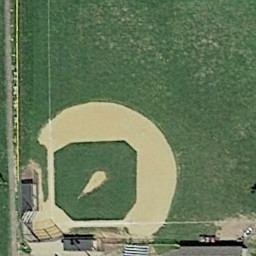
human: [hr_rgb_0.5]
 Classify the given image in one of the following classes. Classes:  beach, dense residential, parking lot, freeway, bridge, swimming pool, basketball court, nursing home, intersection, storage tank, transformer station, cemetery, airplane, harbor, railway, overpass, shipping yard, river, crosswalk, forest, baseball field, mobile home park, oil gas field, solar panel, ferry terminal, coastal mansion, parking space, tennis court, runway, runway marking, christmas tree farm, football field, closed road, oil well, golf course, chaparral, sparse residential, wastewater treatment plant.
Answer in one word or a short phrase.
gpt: baseball field